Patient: sex F, age 32
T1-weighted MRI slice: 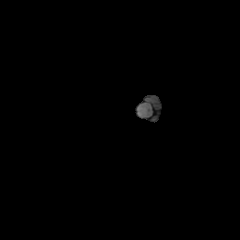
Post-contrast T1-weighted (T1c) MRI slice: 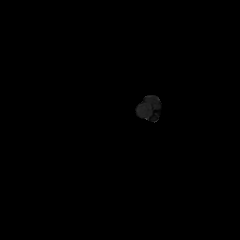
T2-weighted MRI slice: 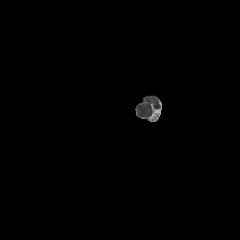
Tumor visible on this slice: no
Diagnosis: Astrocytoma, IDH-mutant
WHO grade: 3